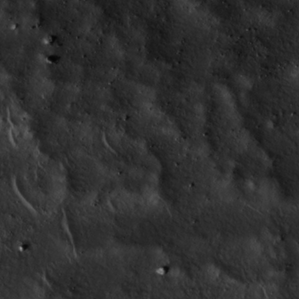
Label: non_frost